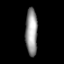
Tissue: prostate
Cell type: T cells
Senescence score: 0.2919
Nuclear area (px): 555
Mean DAPI intensity: 149.796